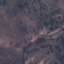
Label: HerbaceousVegetation